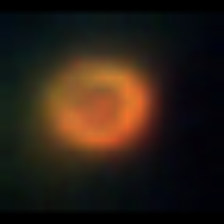
Taxon: NanoPlankton
Group: Other